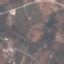
Land use / land cover: PermanentCrop